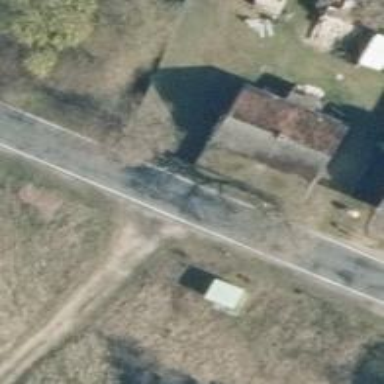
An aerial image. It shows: Secondary road with asphalt surface.